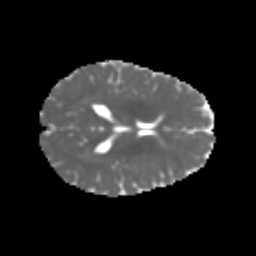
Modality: MD
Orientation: axial
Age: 7
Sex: male
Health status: healthy